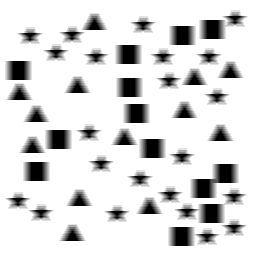
Squares: 13
Triangles: 13
Stars: 22
Total shapes: 48